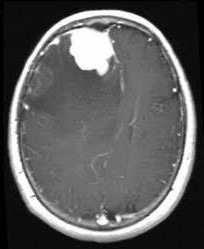
Label: meningioma